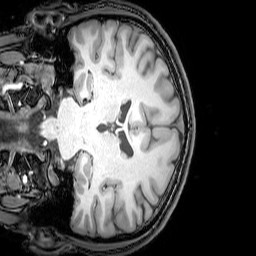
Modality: T1w
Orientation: coronal
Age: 26
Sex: male
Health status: healthy
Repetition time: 0.081 s
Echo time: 0.037 s